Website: bh-photo
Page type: payment
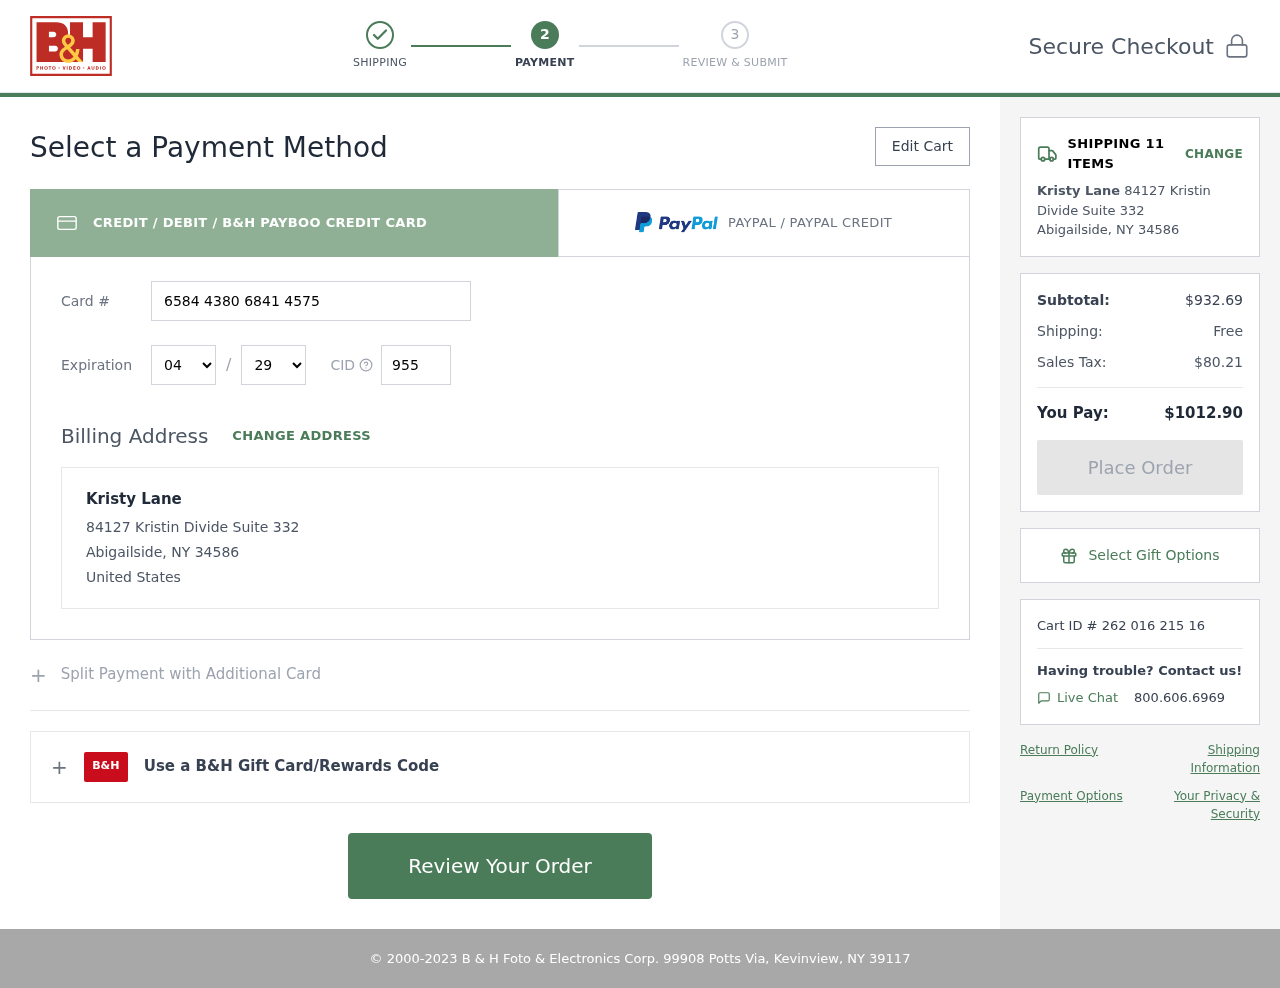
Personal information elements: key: PII_CARD_CVV
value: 955
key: PII_CARD_EXPIRY_MONTH
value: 04
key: PII_CARD_EXPIRY_YEAR
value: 29
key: PII_CARD_NUMBER
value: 6584 4380 6841 4575
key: PII_CITY_STATE_ZIP
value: Abigailside, NY 34586
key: PII_COUNTRY
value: United States
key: PII_FULLNAME
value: Kristy Lane
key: PII_STREET
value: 84127 Kristin Divide Suite 332
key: PII_FULLNAME2
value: Kristy Lane
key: PII_CITY
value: Abigailside
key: PII_STATE_ABBR
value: NY
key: PII_POSTCODE
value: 34586
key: PII_POSTCODE_FULL
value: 34586
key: PII_CITY_STATE
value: Abigailside, NY
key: PII_POSTCODE_NUMERIC
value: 34586
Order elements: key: ORDER_NUM_ITEMS
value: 11
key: ORDER_SUBTOTAL
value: $932.69
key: ORDER_SHIPPING_COST
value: Free
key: ORDER_TAX
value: $80.21
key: ORDER_TOTAL
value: $1012.90
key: ORDER_ID
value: Cart ID # 262 016 215 16